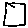
Label: square